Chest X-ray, PA view. Patient: 22 years old, sex M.
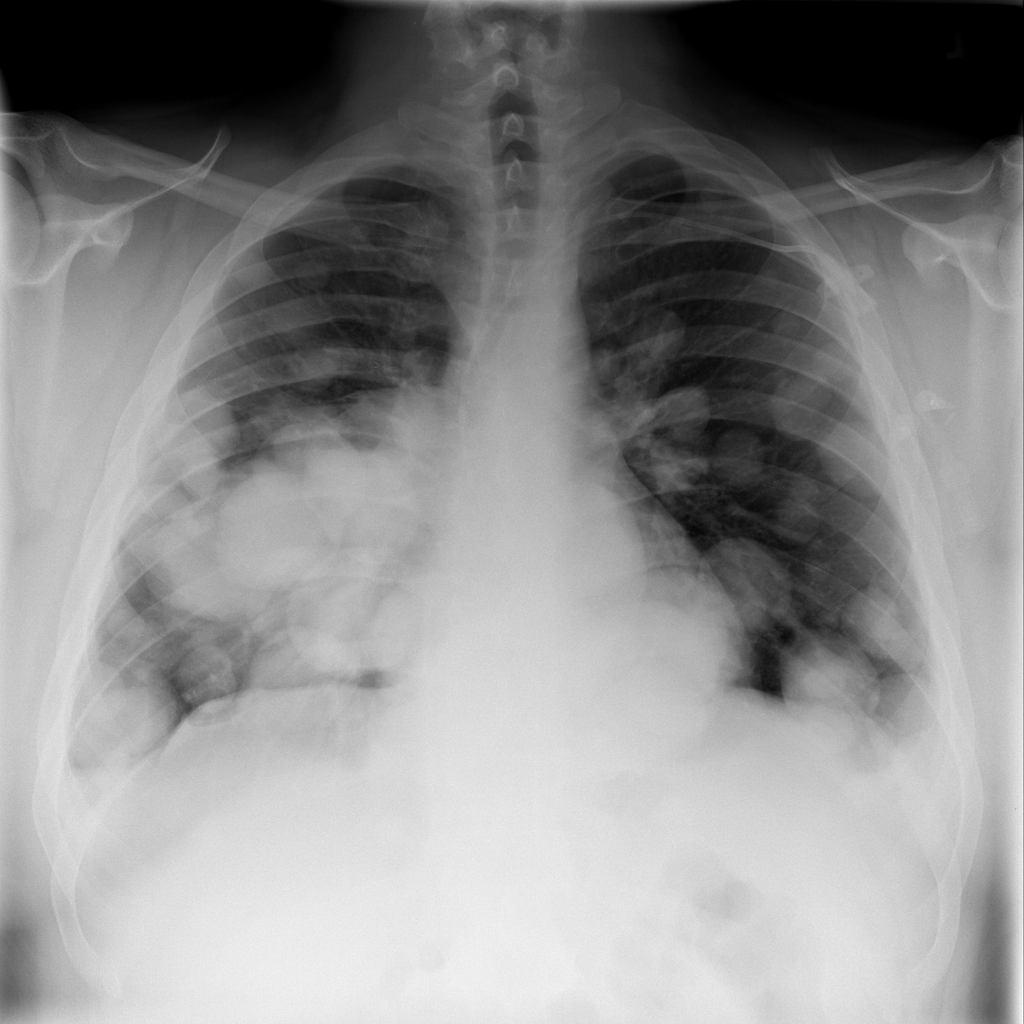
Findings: Mass